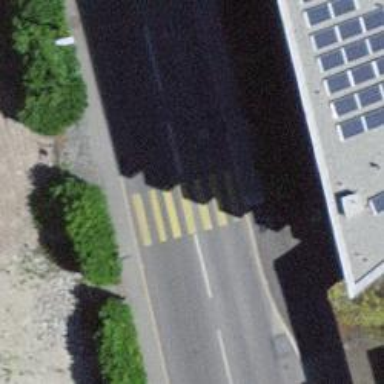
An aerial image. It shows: Uncontrolled zebra crossing.